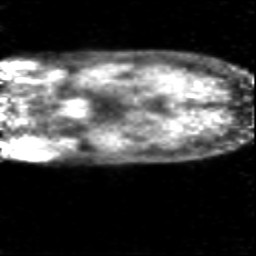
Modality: PET
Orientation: coronal
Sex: female
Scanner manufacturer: siemens